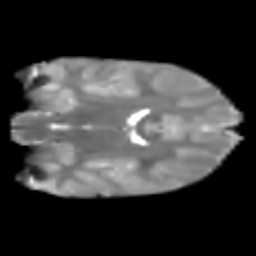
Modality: T2w
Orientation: coronal
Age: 7
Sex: male
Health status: healthy